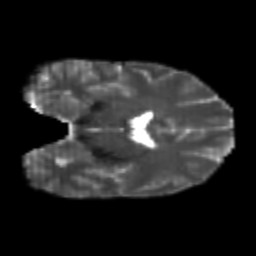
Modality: T2w
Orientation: coronal
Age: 20
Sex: male
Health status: healthy
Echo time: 0.074 s